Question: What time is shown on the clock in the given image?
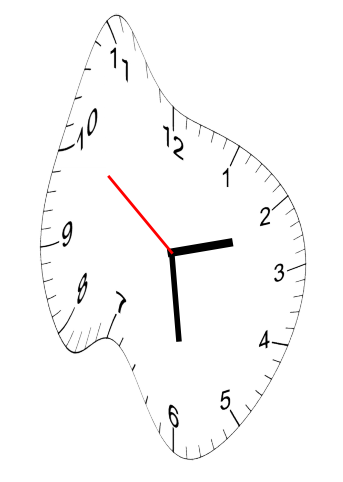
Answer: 02:28:51